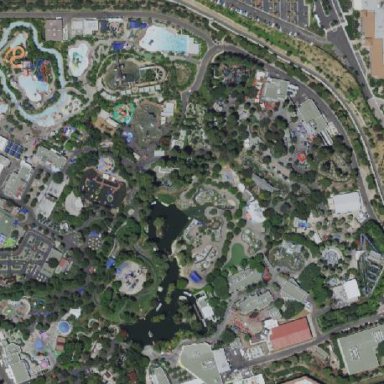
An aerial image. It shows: Theme park.